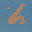
Label: 6